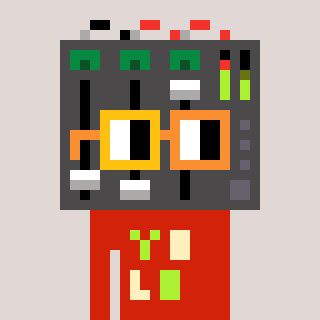
a pixel art character with square yellow and orange glasses, a mixer-shaped head and a red-colored body on a warm background